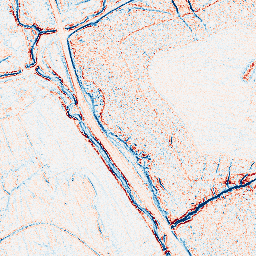
Category: edge_preserving
Decomposition family: anisotropic_diffusion
Decomposition parameters: iterations: 5
kappa: 10
gamma: 0.1
Upsampling method: regularized
Upsampling parameters: scale: 4
lambda_reg: 0.01
Upsampling scale: 4